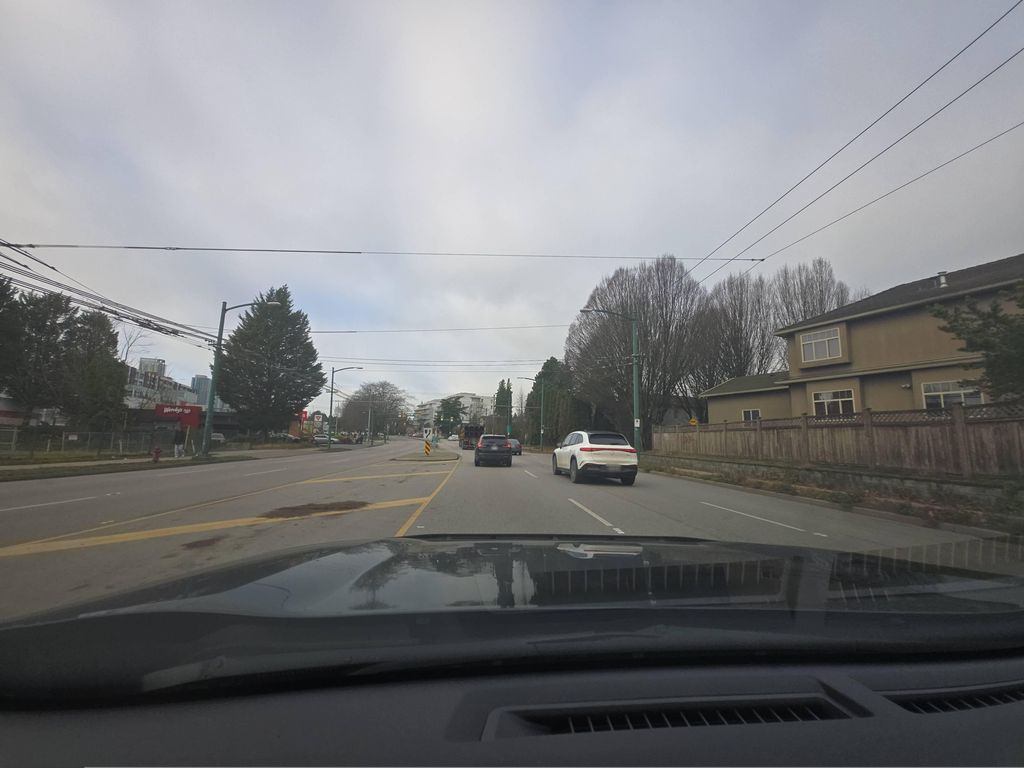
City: vancouver